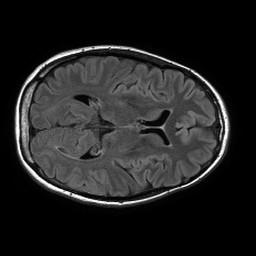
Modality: FLAIR
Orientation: axial
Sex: female
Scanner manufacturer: philips
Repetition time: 11 s
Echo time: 0.125 s